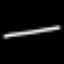
Label: line